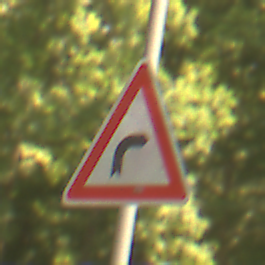
Verkehrszeichen: KurveRechts
Umgebung: Outdoor, Nature
Tageszeit: Midday
Wetter: PartlyCloudy
Licht: Natural
Jahreszeit: NotSpecified
Kontrast: LowContrast